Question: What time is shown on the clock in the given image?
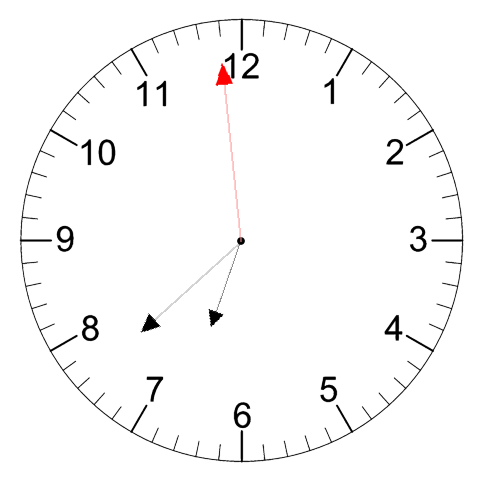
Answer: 06:37:59